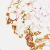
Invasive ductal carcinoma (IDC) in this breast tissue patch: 0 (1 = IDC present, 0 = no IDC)